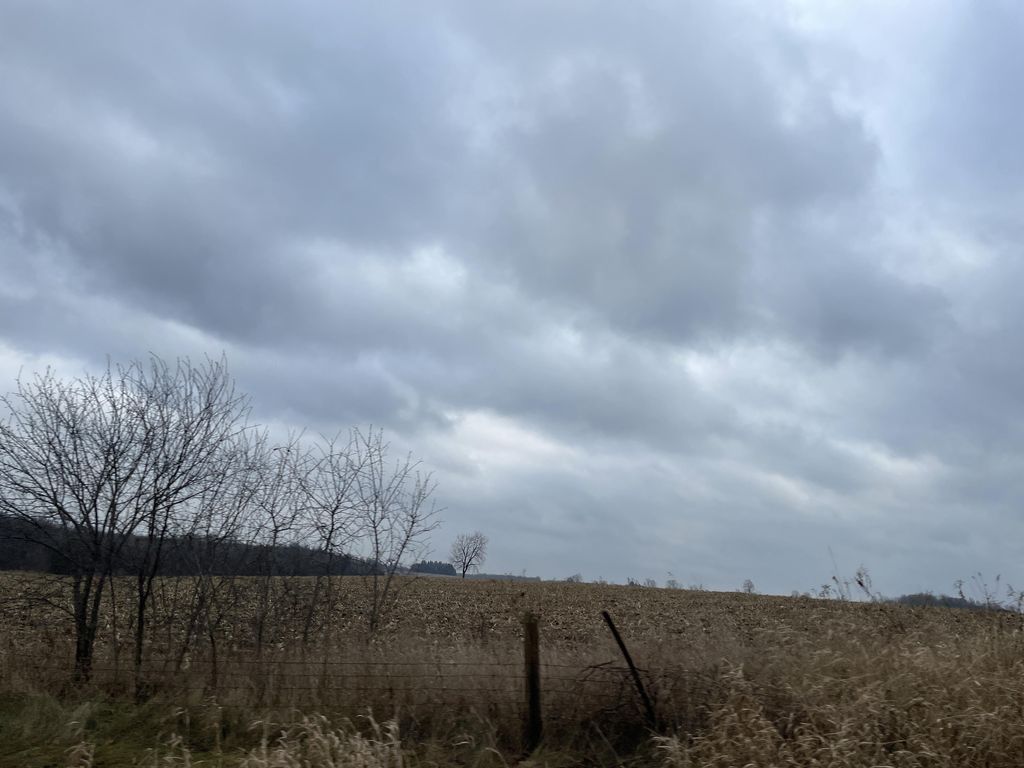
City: kitchener-waterloo